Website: bh-photo
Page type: address-validator
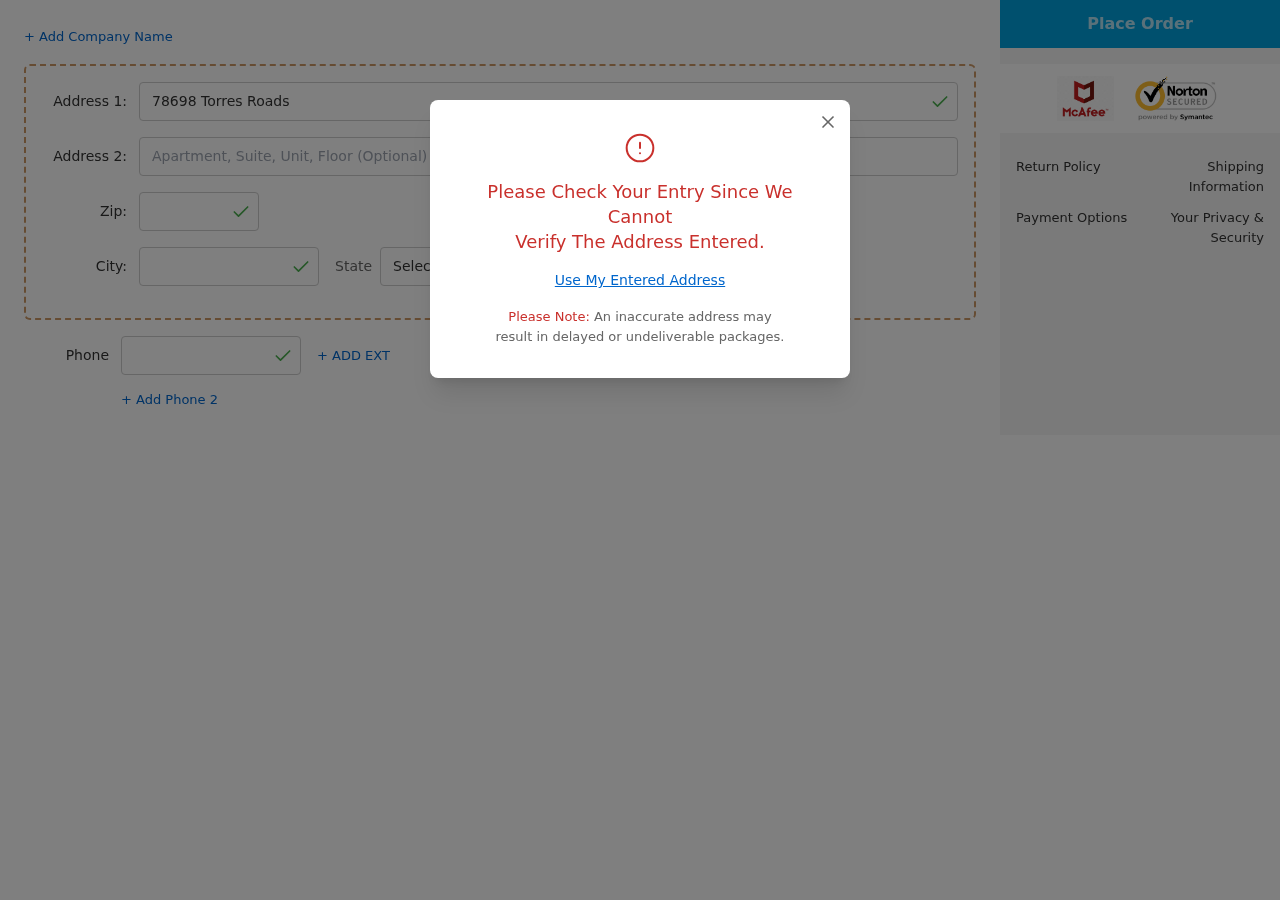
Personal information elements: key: PII_CITY
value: Lake Cassidy
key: PII_PHONE
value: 9394852414
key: PII_POSTCODE
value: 41982
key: PII_STATE_ABBR
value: VT
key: PII_STREET
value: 78698 Torres Roads